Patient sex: M
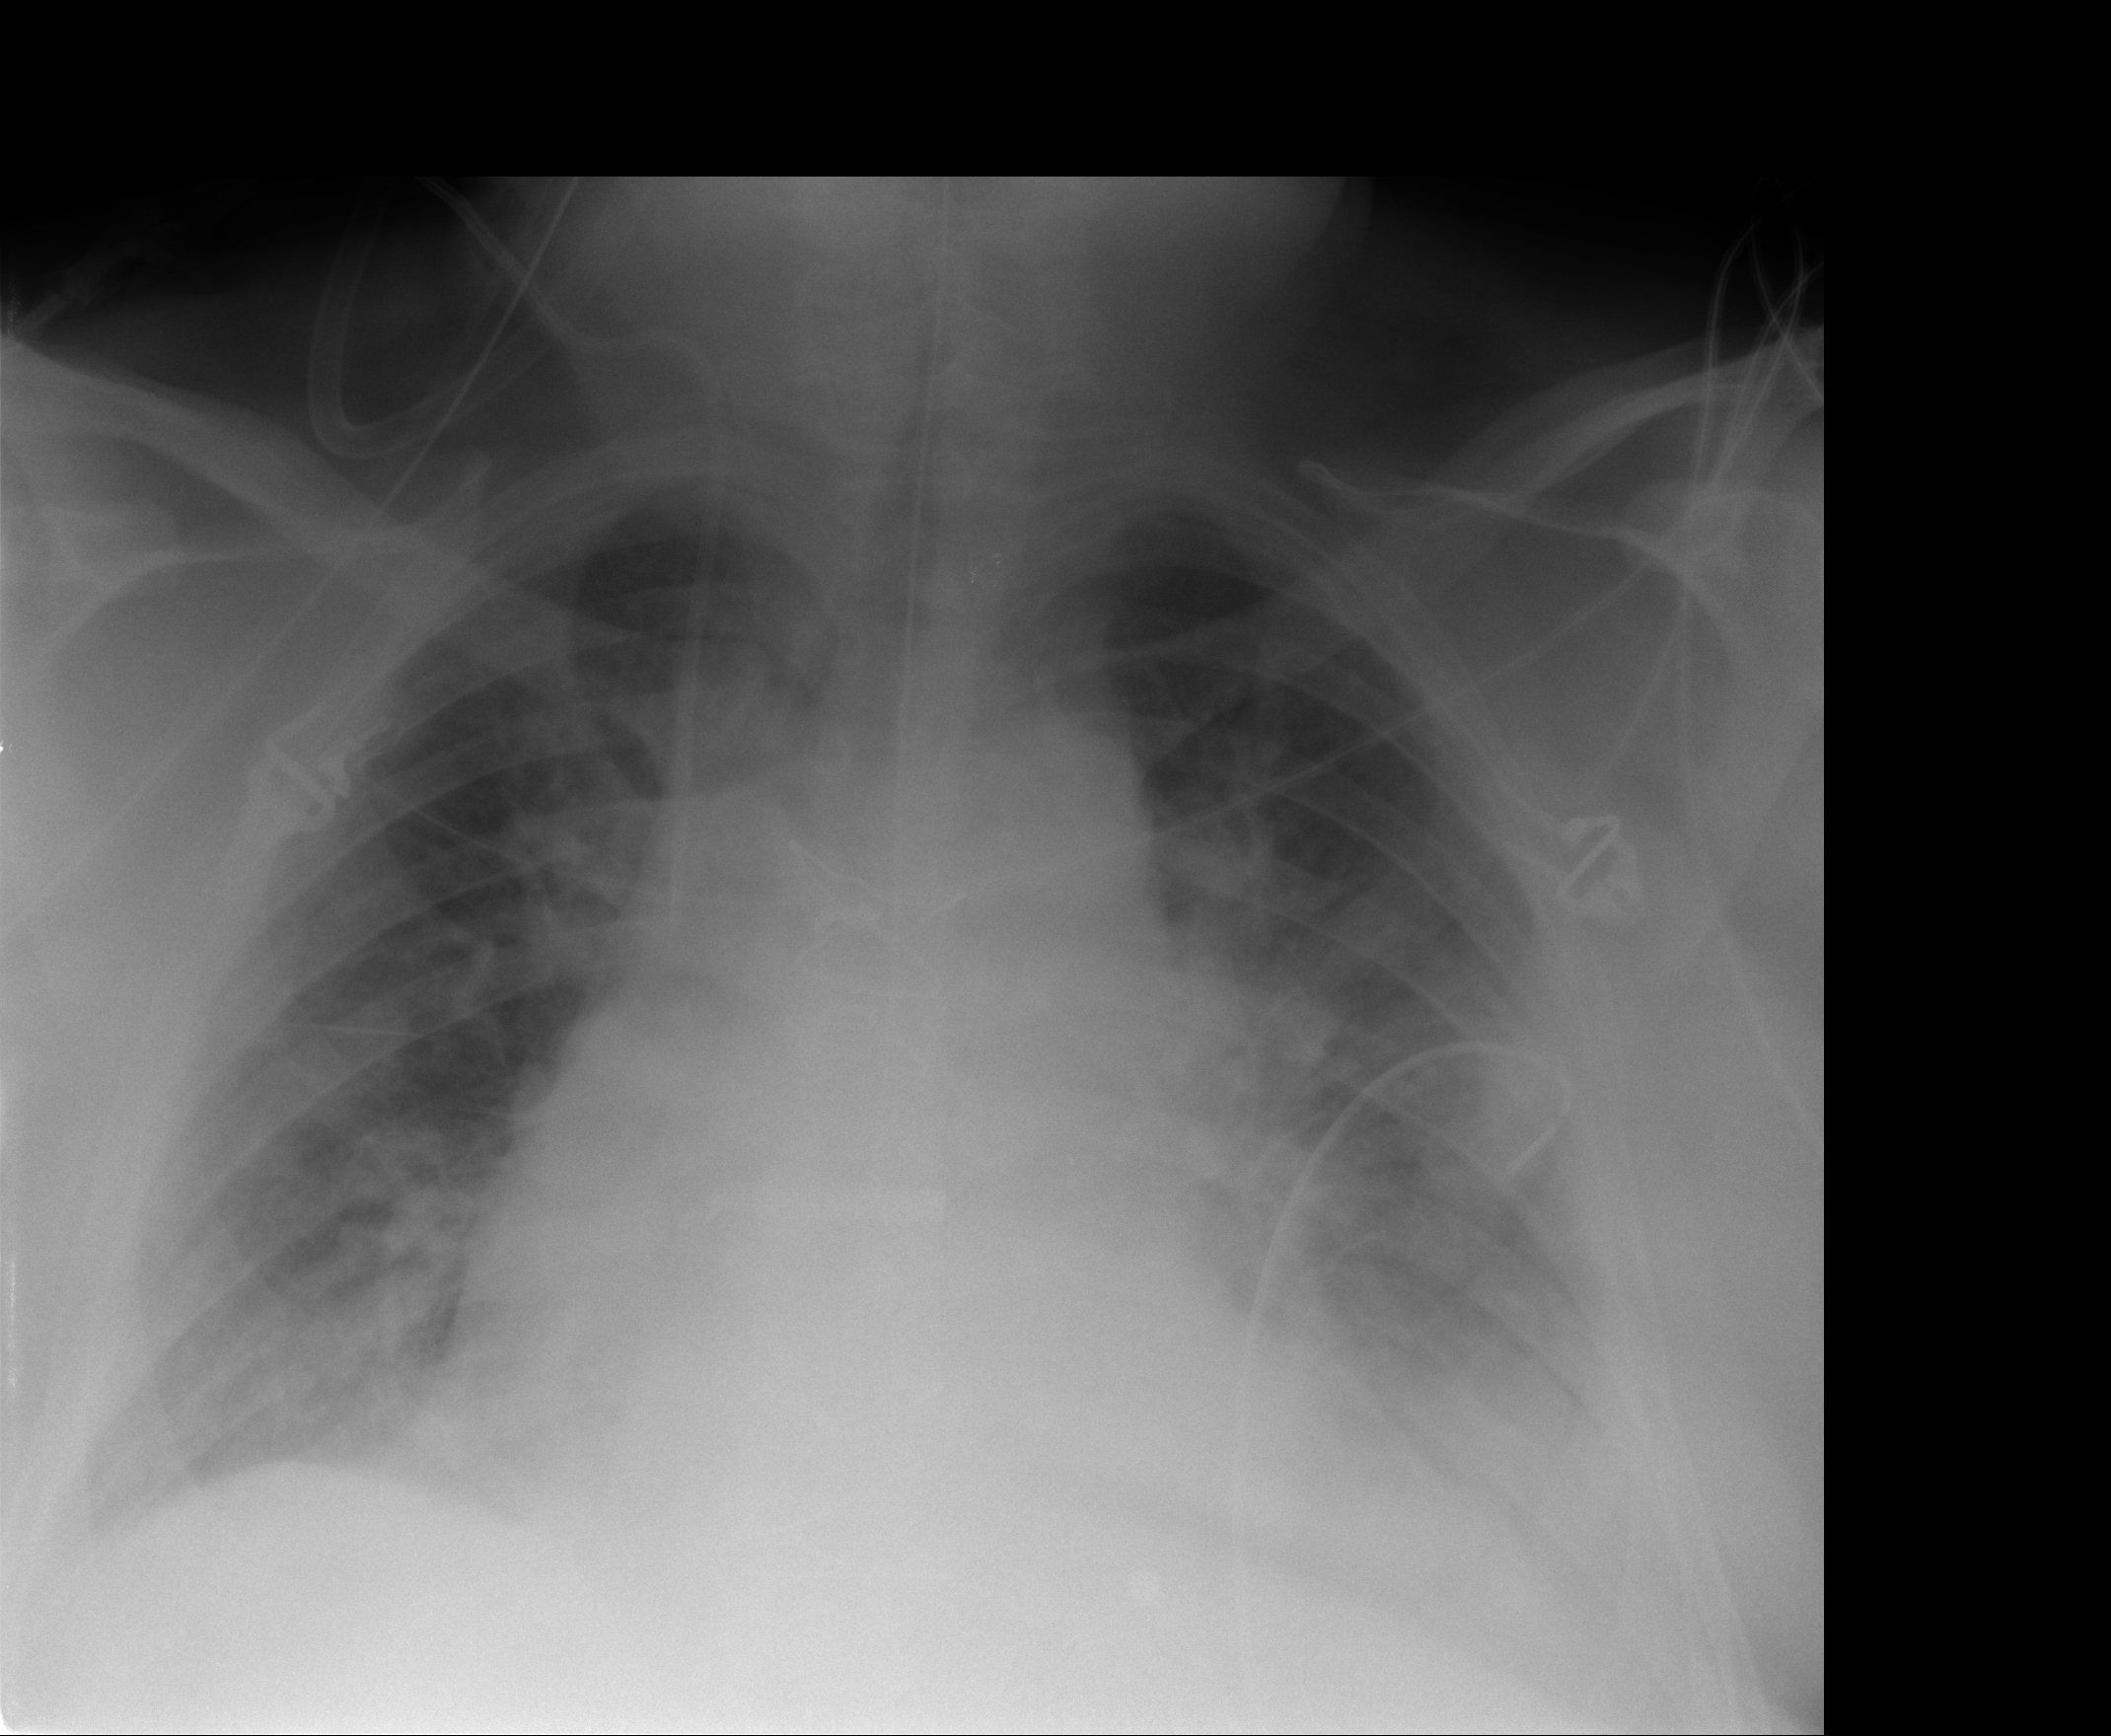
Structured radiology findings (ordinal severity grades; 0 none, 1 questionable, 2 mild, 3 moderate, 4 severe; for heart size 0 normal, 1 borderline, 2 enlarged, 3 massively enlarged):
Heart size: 2
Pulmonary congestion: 2
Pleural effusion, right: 1
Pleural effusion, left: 2
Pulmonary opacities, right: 1
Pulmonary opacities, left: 0
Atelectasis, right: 2
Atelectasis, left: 2